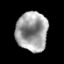
Tissue: prostate
Cell type: Myeloid cells
Senescence score: 0.216
Nuclear area (px): 1210
Mean DAPI intensity: 159.764